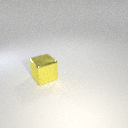
large yellow metal cube